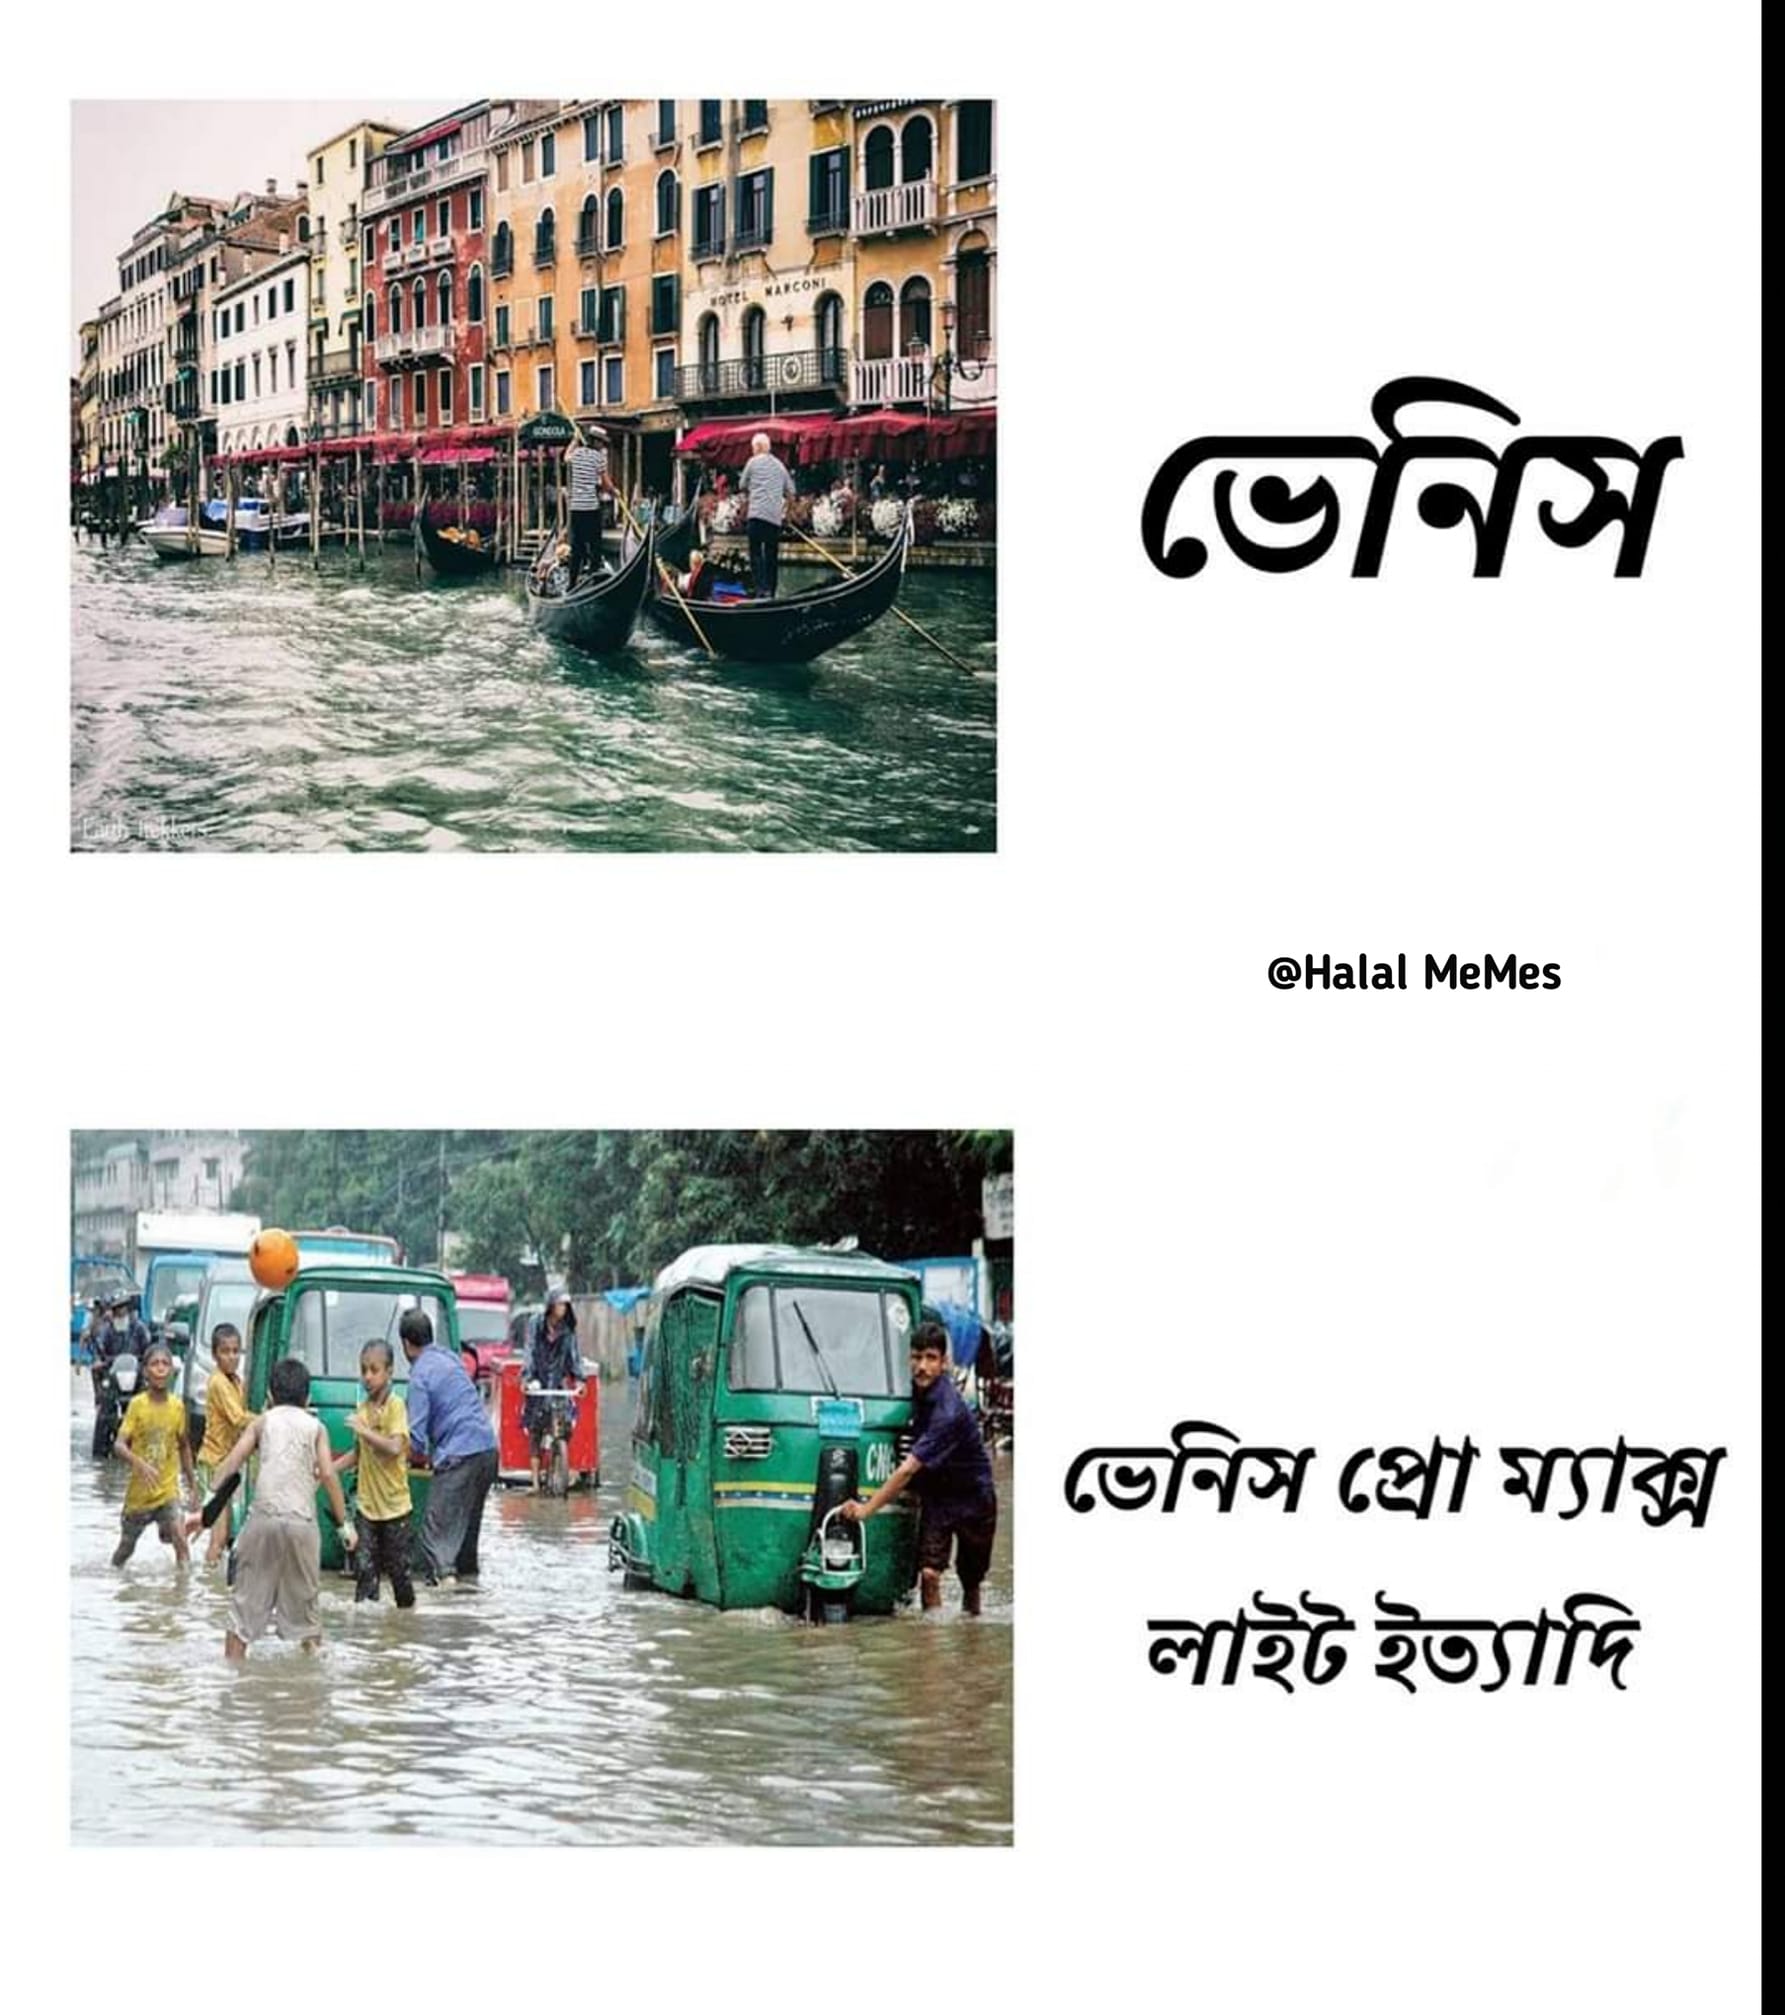
Caption: ভেনিস     ভিনিস প্রো ম্যাক্স  লাইট ইত্যাদি
Label: hate